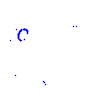
Particle: proton